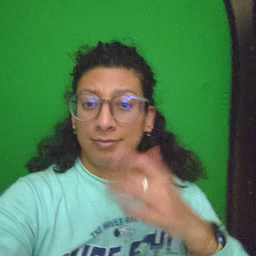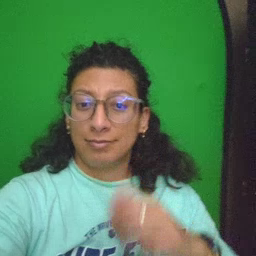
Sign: nose